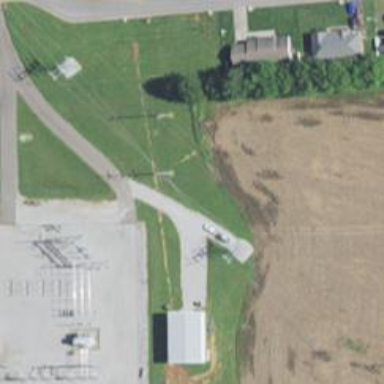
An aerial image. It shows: Power tower used for switching.